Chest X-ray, PA view. Patient: 62 years old, sex M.
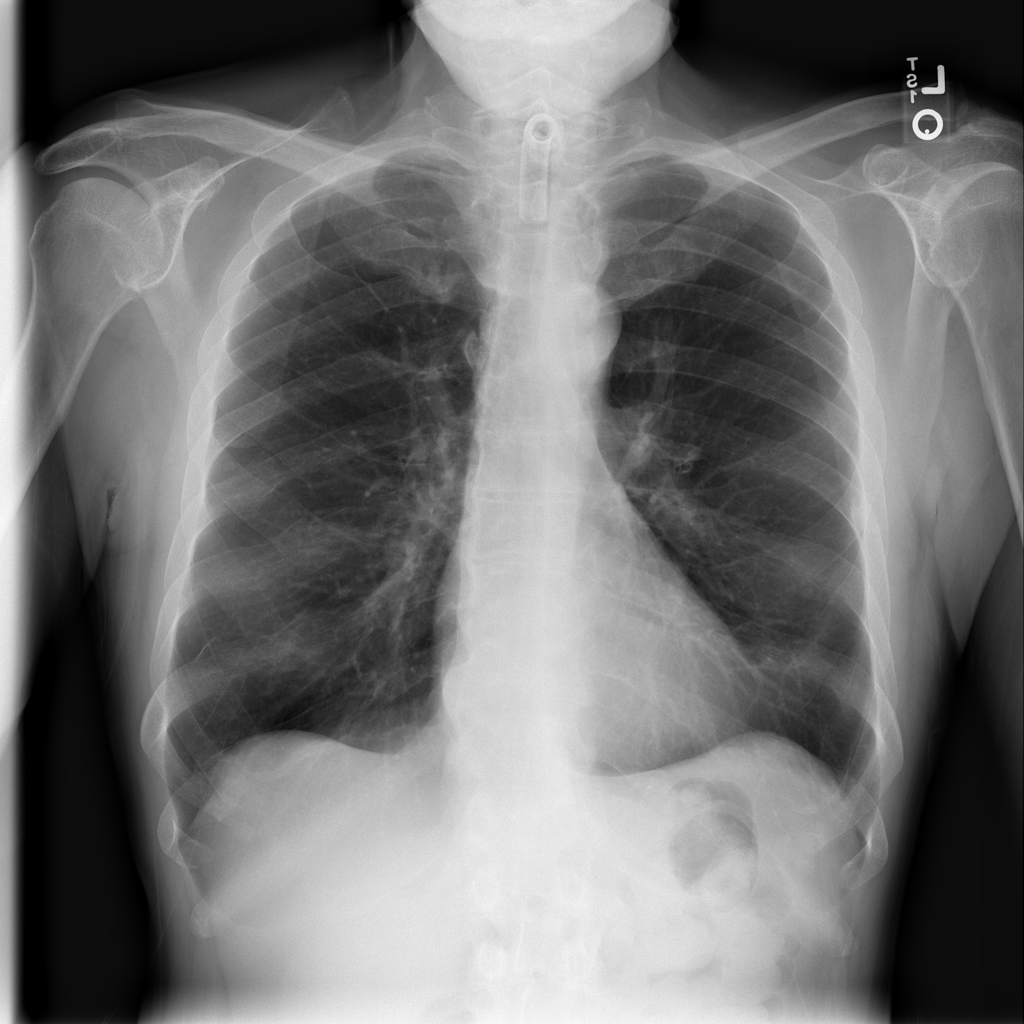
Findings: No Finding